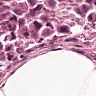
Metastatic tissue present: yes